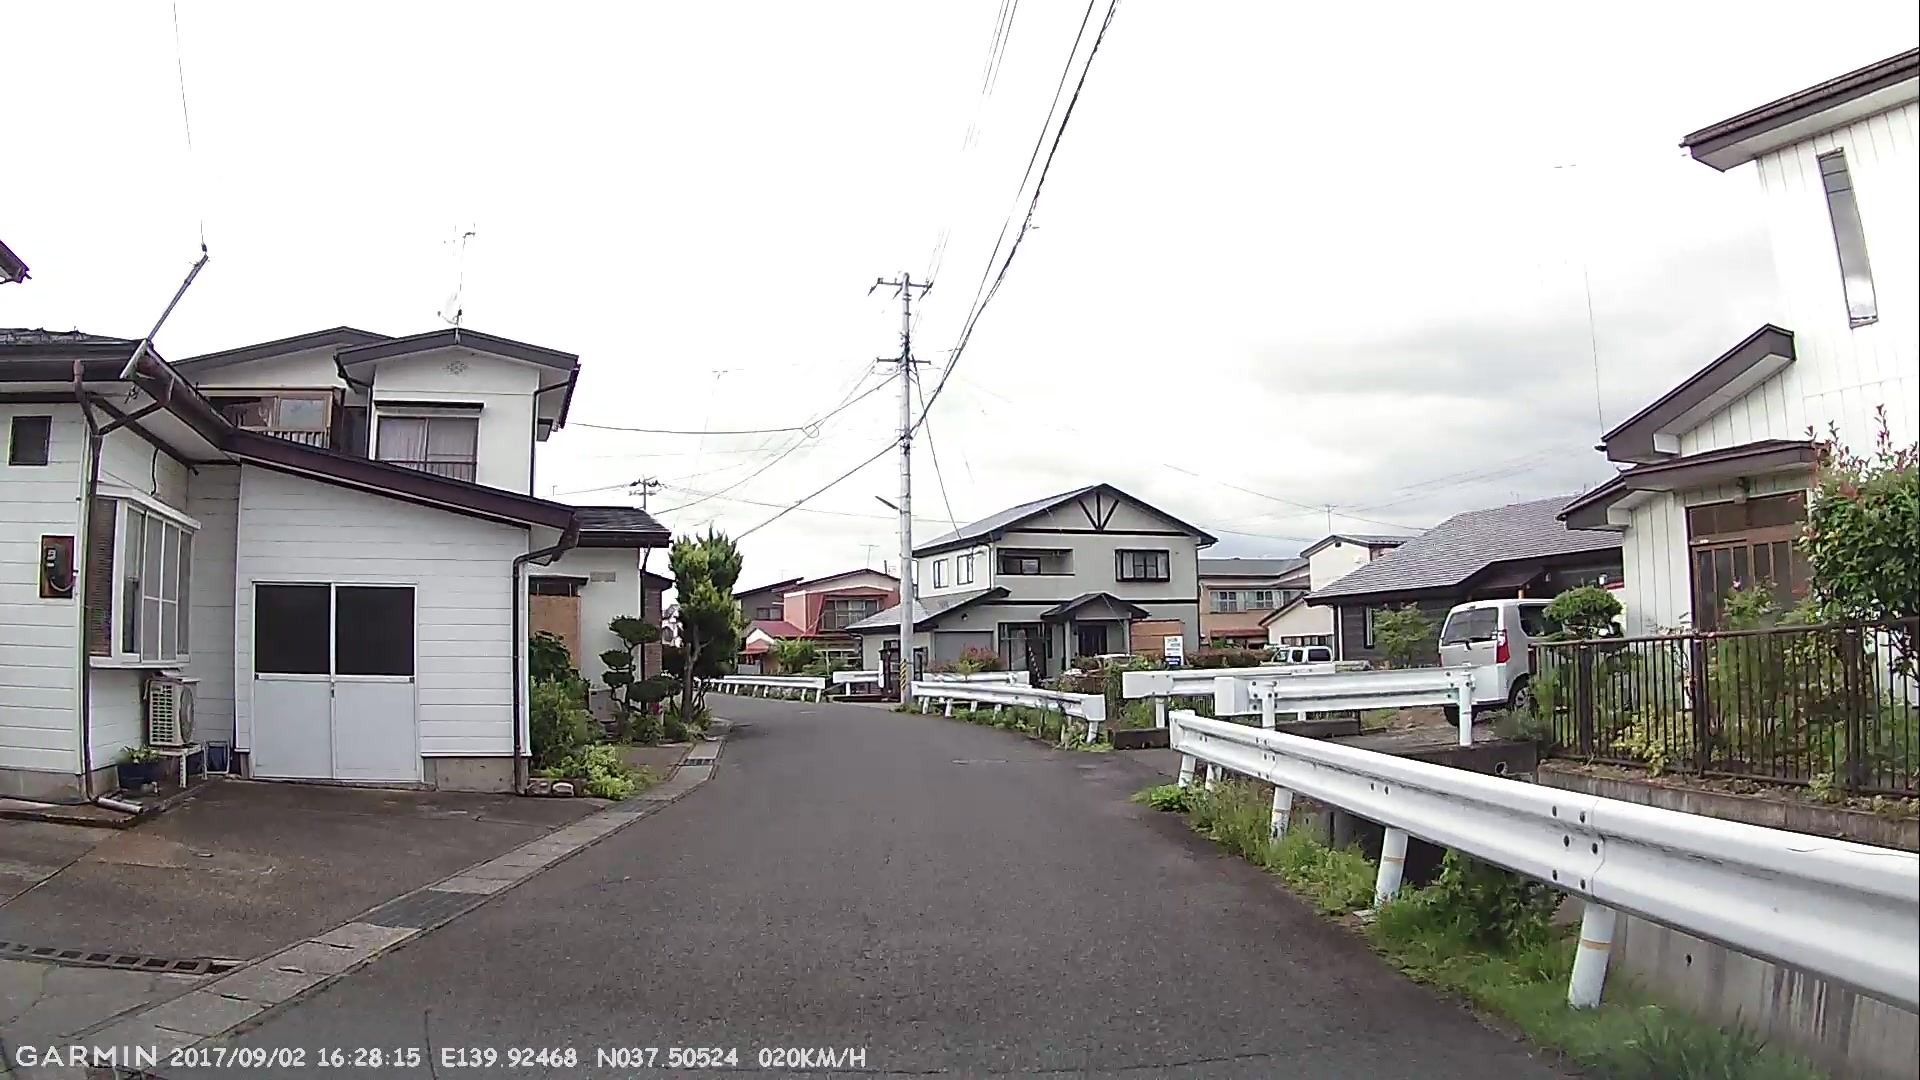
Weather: cloudy
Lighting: day
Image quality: good
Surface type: walking surface
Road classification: residential, unclassified
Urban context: urban centre
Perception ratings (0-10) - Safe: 3.35, Lively: 5.44, Beautiful: 2.81, Boring: 7.6, Depressing: 3.95, Wealthy: 2.74